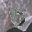
Label: 0